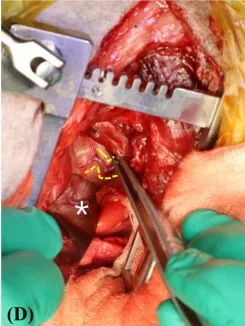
View at the time of surgical ligation of the shunting vessels. The white asterisk indicates the reflection of the esophagus on the malleable retractor (D-F).
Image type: medical_photograph (other_medical_photograph)